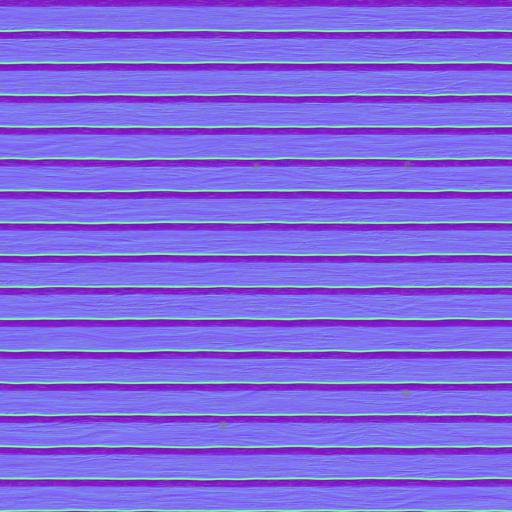
dark grunge moss mossy nails planks siding wall wood wooden